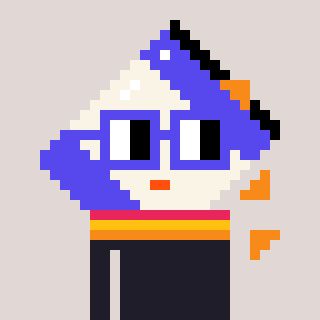
a pixel art character with square blue glasses, a chips-shaped head and a grayscale-colored body on a warm background